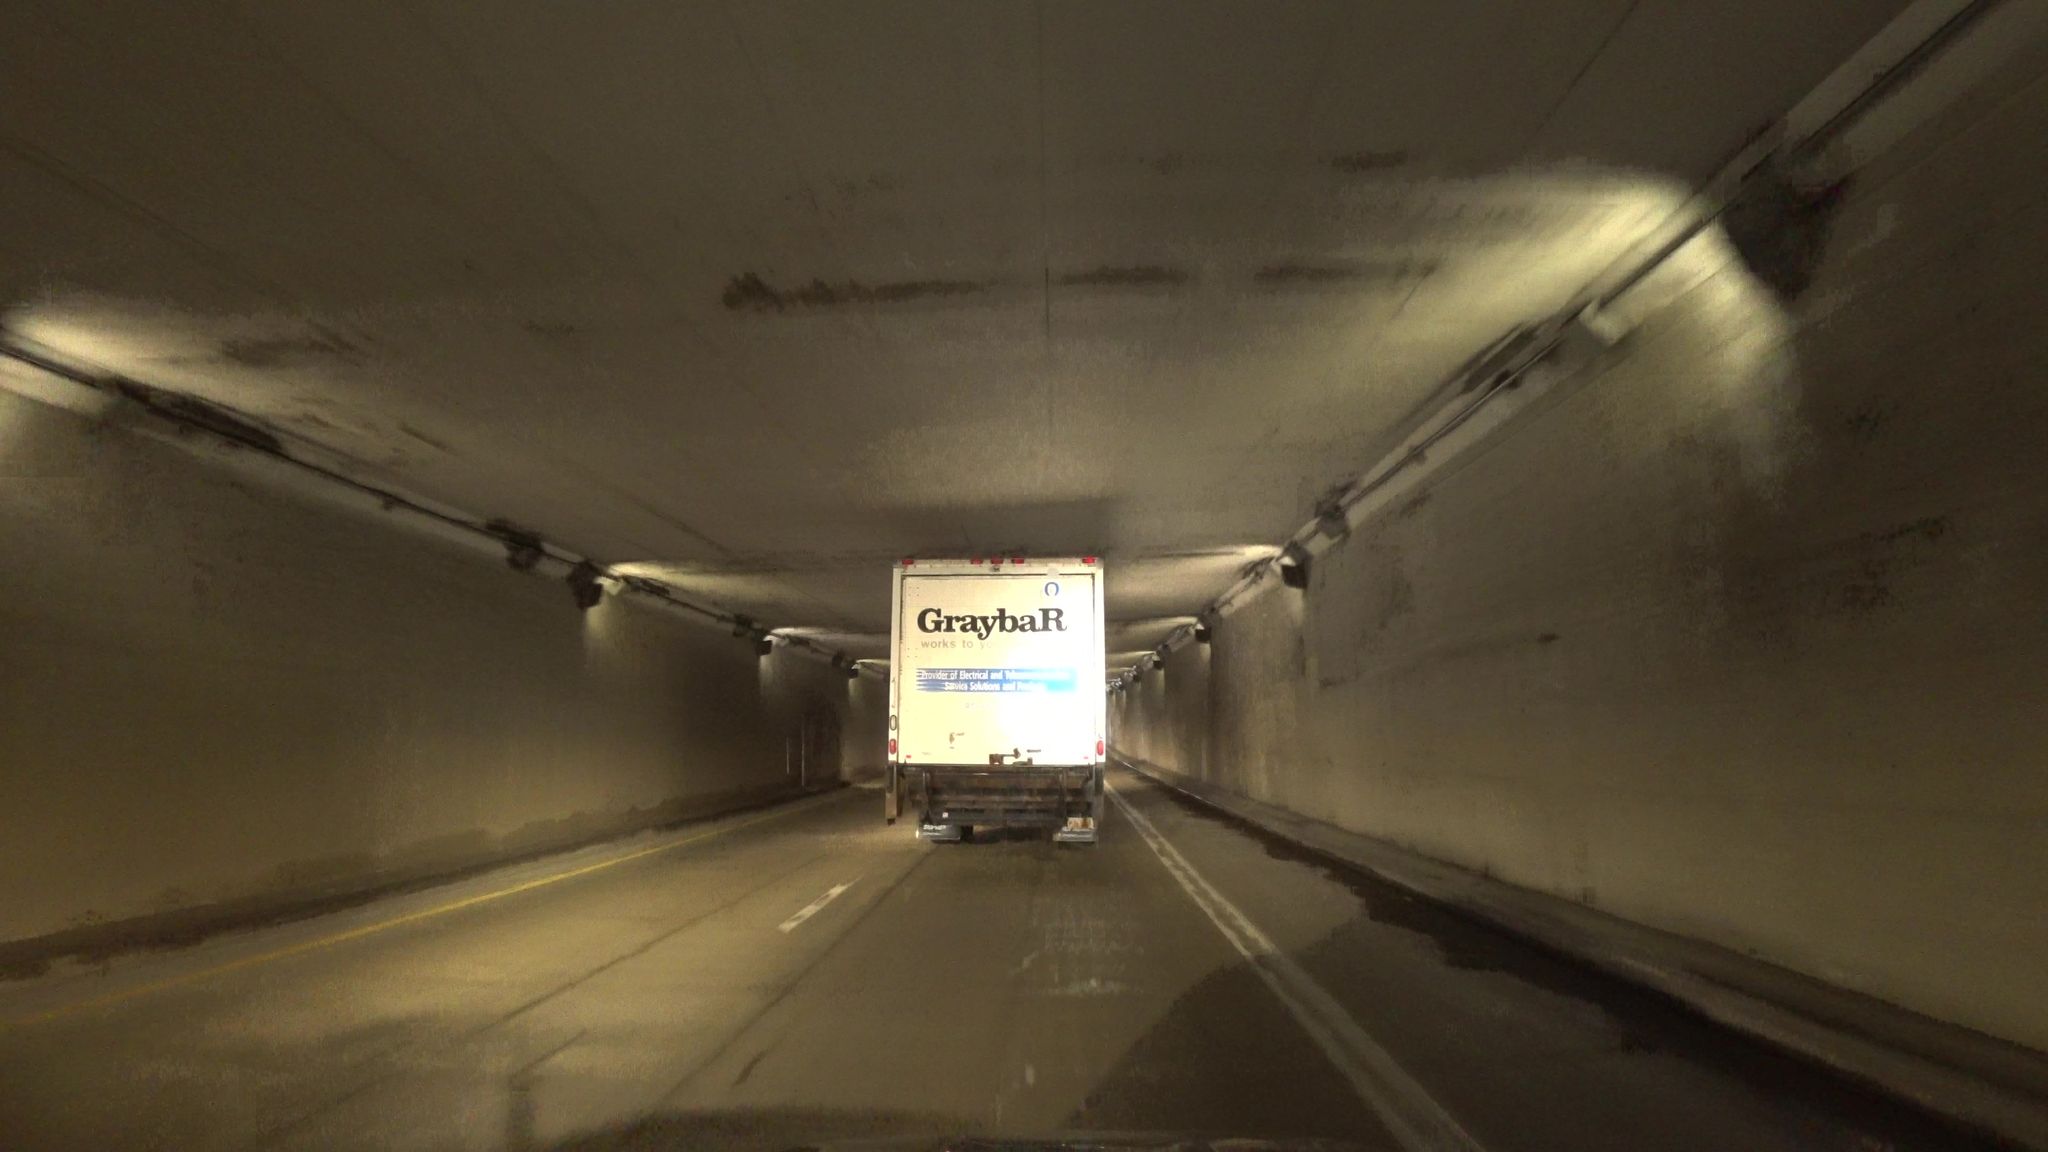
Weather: snowy
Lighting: night
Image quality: slightly poor
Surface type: driving surface
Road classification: cycleway
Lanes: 2
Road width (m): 21.3, 18.3
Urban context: urban centre
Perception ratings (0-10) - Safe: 2.04, Lively: 0.41, Beautiful: 8.31, Boring: 9.38, Depressing: 8.03, Wealthy: 5.78